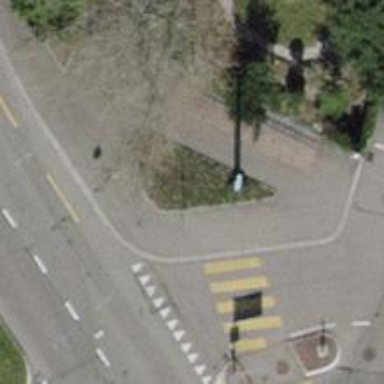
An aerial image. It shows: Kerb barrier.